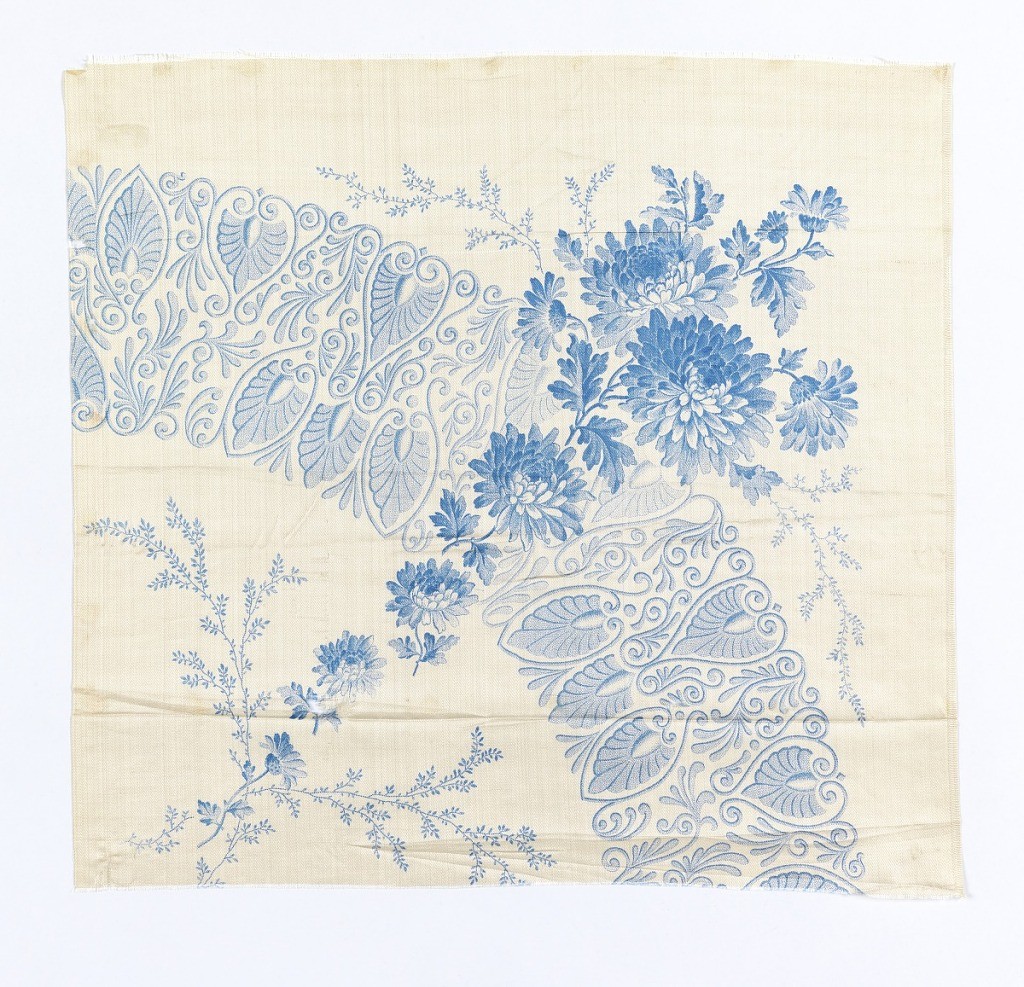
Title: Scarf sample
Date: mid-19th century
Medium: silk Technique: printed on plain weave
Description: Quarter of a printed scarf in blue on white ground. Rounded border with a pendant of chysanthemums crossing it, forming a corner.